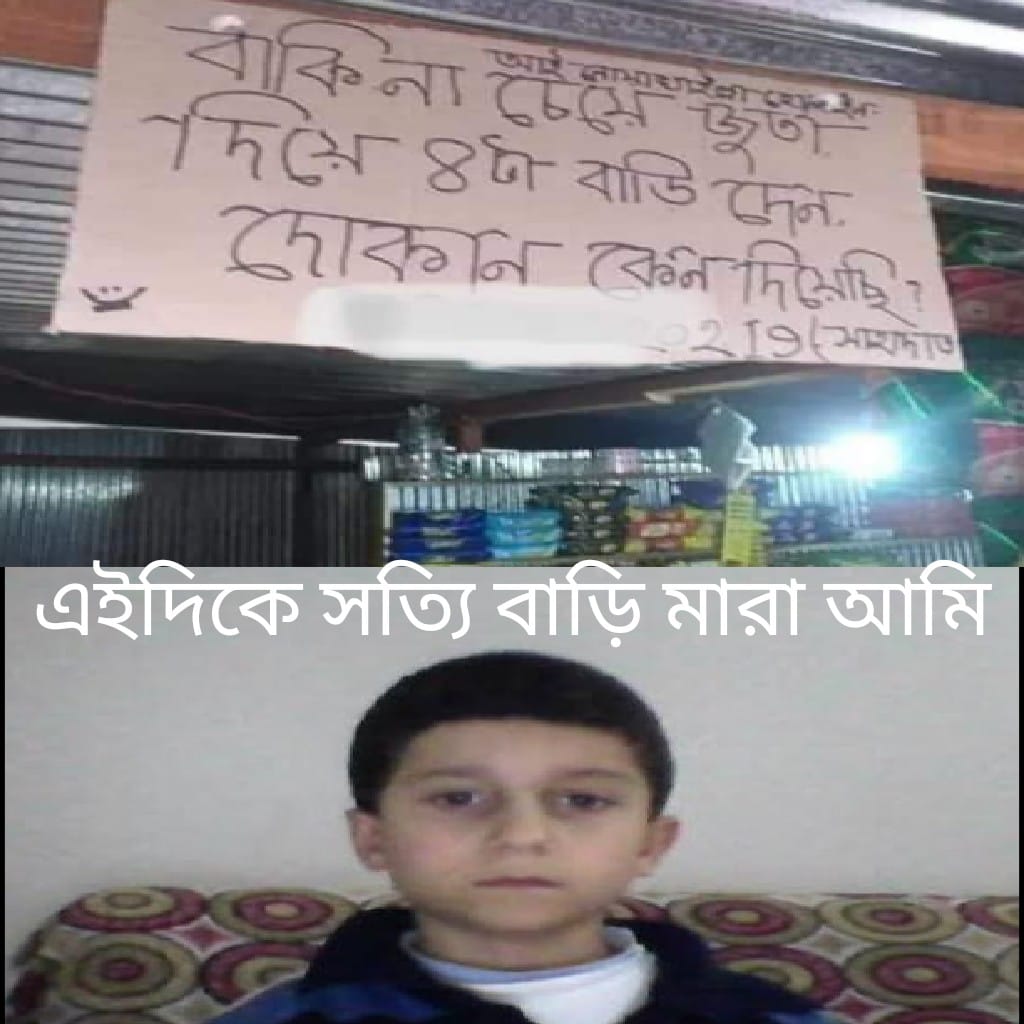
Caption: বাকি না চেয়ে জুতা দিয়ে ৪ টা বাড়ি দেন, দোকান কেন দিয়েছি ?     এইদিকে সত্যি বাড়ি মারা আমি
Label: non-hate